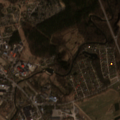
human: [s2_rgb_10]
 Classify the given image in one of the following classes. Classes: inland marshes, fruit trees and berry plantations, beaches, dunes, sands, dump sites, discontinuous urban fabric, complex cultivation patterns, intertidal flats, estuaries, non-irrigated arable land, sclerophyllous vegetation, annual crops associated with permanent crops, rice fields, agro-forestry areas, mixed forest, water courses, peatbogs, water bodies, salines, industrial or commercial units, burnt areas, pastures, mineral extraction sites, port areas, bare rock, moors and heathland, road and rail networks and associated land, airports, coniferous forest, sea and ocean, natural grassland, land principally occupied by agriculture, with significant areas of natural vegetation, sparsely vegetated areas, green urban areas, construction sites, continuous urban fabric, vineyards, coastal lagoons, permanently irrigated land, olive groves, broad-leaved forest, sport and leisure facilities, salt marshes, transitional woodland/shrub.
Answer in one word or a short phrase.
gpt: discontinuous urban fabric, industrial or commercial units, road and rail networks and associated land, non-irrigated arable land, complex cultivation patterns, broad-leaved forest, coniferous forest